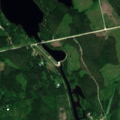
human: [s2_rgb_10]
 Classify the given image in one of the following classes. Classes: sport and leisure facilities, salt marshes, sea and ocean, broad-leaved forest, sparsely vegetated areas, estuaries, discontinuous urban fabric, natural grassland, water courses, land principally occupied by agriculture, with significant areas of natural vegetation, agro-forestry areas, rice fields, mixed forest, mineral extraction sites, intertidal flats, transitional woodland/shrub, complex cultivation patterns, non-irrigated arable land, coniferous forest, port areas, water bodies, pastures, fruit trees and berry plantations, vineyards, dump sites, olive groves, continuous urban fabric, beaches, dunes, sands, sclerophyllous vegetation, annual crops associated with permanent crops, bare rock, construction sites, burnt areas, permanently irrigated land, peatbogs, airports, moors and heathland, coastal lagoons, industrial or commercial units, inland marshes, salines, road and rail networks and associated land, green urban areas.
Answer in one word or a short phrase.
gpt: coniferous forest, mixed forest, transitional woodland/shrub, water bodies